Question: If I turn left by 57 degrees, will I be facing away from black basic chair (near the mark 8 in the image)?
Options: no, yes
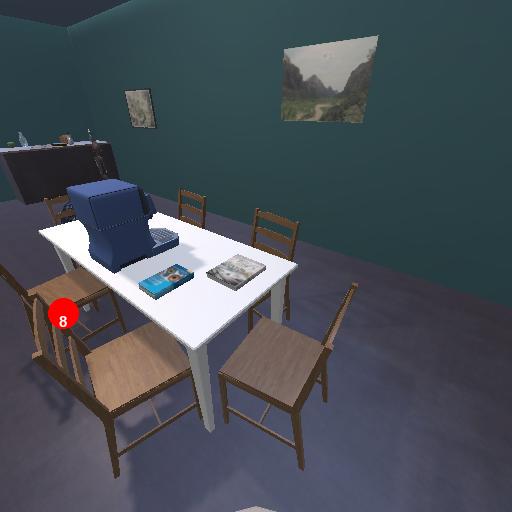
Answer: no